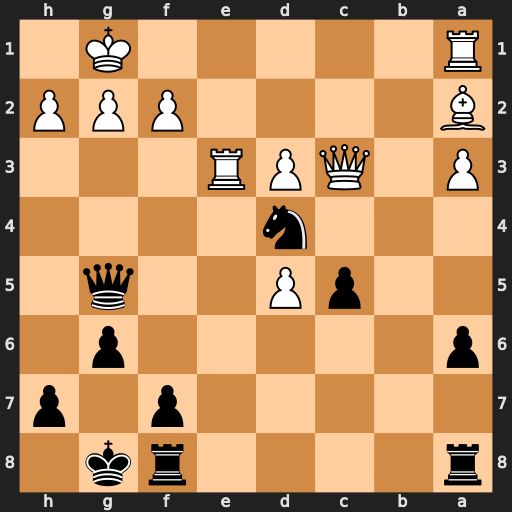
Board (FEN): r4rk1/5p1p/p5p1/2pP2q1/3n4/P1QPR3/B4PPP/R5K1
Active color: b
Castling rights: -
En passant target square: -
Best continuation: Qxe3 fxe3 Ne2+ Kf2 Nxc3